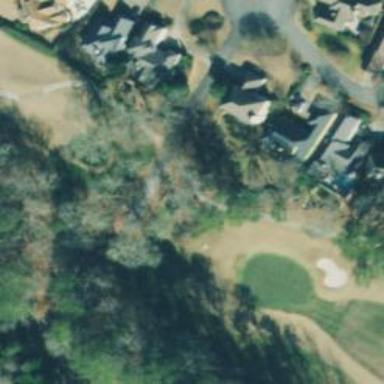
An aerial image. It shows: Path used for both walking and golf.